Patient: sex F, age 74
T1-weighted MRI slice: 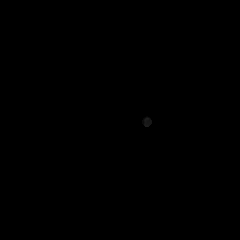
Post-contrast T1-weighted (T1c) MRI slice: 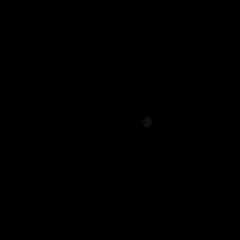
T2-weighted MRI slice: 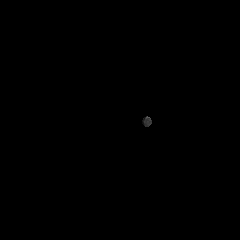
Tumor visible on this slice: no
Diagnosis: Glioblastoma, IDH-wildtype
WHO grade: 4